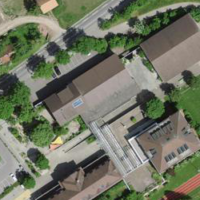
EUNIS habitat code: 54
Species observed at this site:
Carpinus betulus